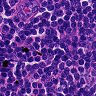
Metastatic tissue present: no